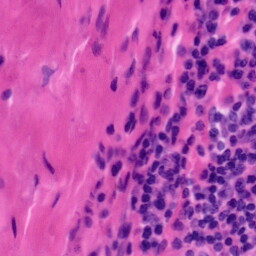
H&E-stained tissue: Tonsil